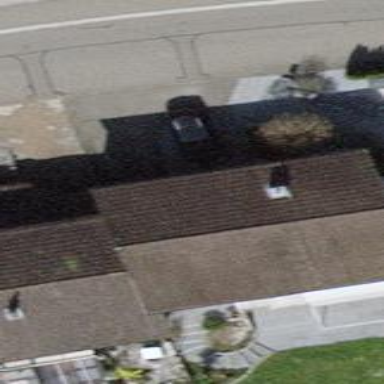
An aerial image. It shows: Residential building.